You are looking at the envelope spectrum of a bearing's vibration signal. The marked vertical lines are the theoretical fault frequencies for the outer race, inner race, rolling elements, and cage. Determine the bearing's health state. Answer with exactly one of: normal, inner_race, outer_race, ball.
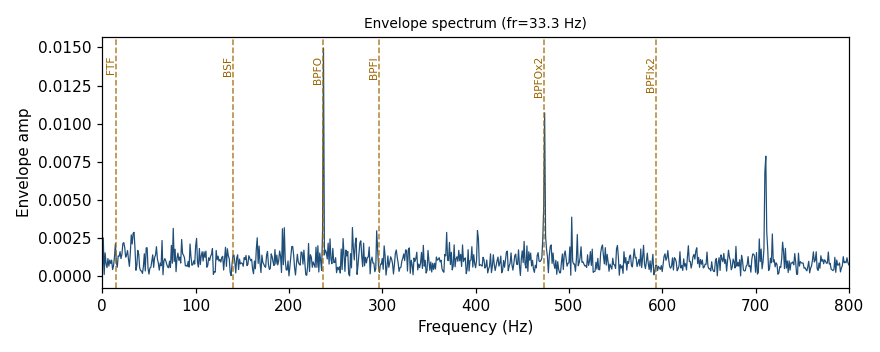
Answer: outer_race